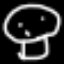
Label: mushroom